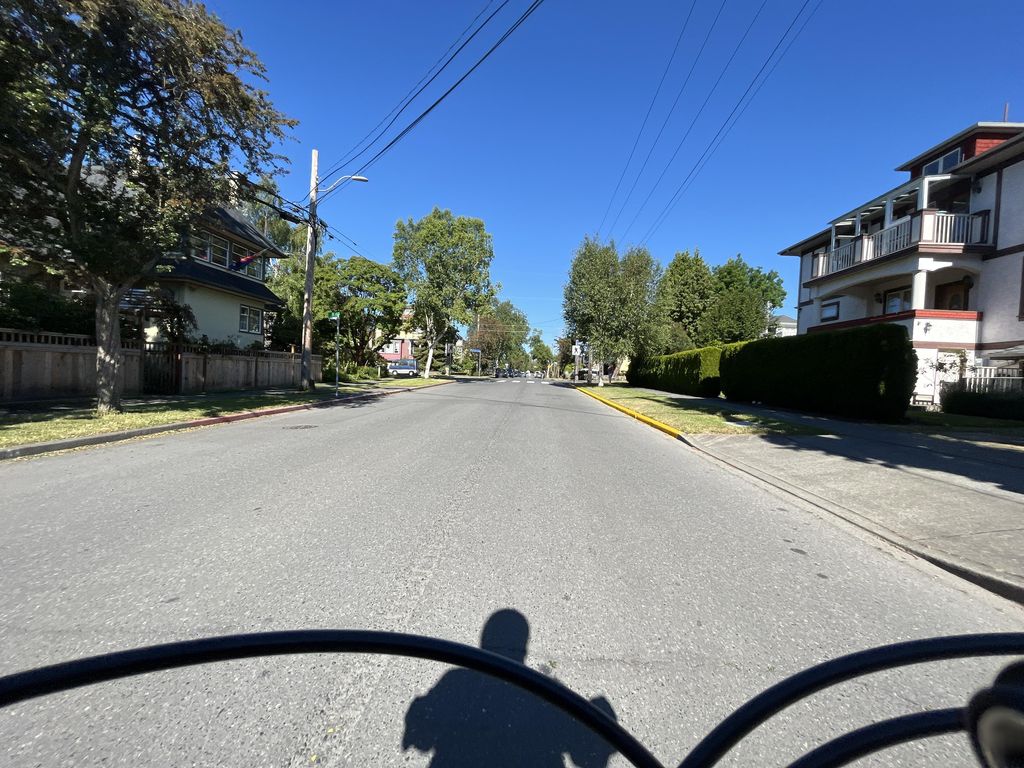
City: victoria